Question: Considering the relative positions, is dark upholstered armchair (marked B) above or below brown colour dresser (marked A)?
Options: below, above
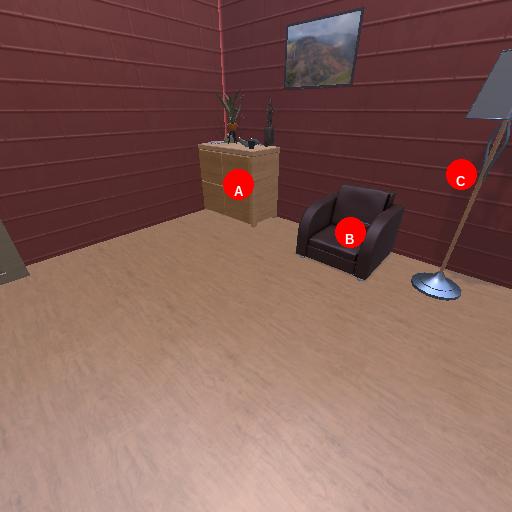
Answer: below